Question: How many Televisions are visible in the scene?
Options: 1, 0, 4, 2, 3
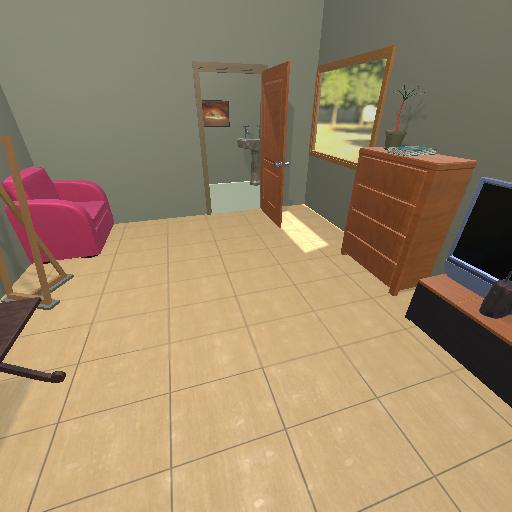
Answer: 1